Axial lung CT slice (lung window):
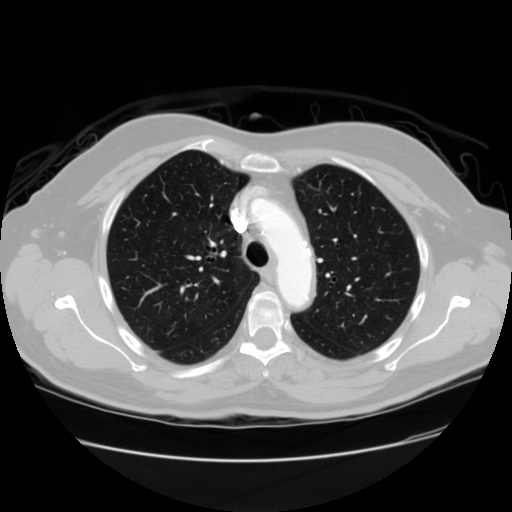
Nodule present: no